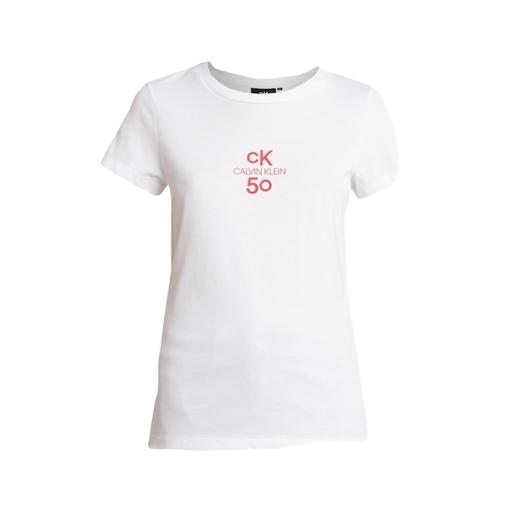
white logo-print t-shirt, white logo t-shirt, woman's tshirt, white background